Question: Following several jBox2D tutorials (example 1: <URL> - using the main library folder.
When creating a new world; following error:

Cannot find a constructor that comes with Vec and Boolean. Instead result is: Vec2 and org.jbox2d.pooling.IWorldPool type which seems wrong.
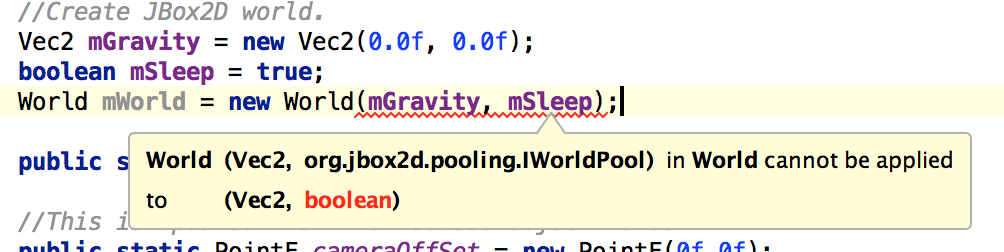
Answer: Taking a look into the source:
<URL>
you can see that there is no constructor for Vec2 and boolean.
Available constructors are:
1. public World(Vec2 gravity)
2. public World(Vec2 gravity, IWorldPool pool)
3. public World(Vec2 gravity, IWorldPool pool, BroadPhaseStrategy strategy)
4. public World(Vec2 gravity, IWorldPool pool, BroadPhase broadPhase)
that means that you have to rework your code. Maybe the tutorial bases on an older version (tutorial was made 13 December 2011), I have experienced such issues with libgdx someday after an update.